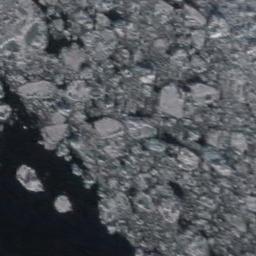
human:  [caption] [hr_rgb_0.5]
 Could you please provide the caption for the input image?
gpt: There are sea ice of different sizes .

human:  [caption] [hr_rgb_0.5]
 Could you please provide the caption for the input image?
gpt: Countless ice cubes of various sizes are tightly connected into a large piece floating on the deep blue sea and covering the sea .

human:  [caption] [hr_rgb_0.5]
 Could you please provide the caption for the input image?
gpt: There are many ice on the dark blue sea .

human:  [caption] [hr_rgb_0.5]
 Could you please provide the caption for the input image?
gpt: A lot of sea ice of different sizes and thickness gathers into a sea ice but some pieces of sea ice still float in the deep blue sea .

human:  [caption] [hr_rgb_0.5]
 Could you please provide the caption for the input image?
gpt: There are sea ice linked into sheets .